Question: I am attempting to make a search bar on the top of my website which will search through a table with relatively low stringency. Basically, the user types a key word corresponding to one of the three columns below and they will send an AJAX request and a link to the corresponding page will pop up in my div.

For some reason, no matter what I try, I can't get the "5gooper" entry to show up. When I search "a" or "aa", the other two show up but no combination of letters will return the 5gooper entry. Here is my code:
'''
$searchquery = $_POST['searchquery'];
$searchquery2 = "%$searchquery%";
$query = "SELECT * FROM data WHERE
name LIKE '$searchquery2'
OR author LIKE '$searchquery2'
OR project LIKE '$searchquery2'
OR protocol LIKE '$searchquery2'
ORDER BY DATE DESC LIMIT 20";
'''
'''
$('#sbar').keyup(function(){
var query = $(this).val();
$.ajax
({
url: "autocomplete.php",
data: {searchquery: query},
type: 'POST',
success: function(data){
$('#acd').html(data); //acd stands for auto complete div
}
});
});
'''
Any idea as to why the search isn't entirely working? Even with flanking '%'s, it won't find the gooper entry, no matter what I type.
Thanks
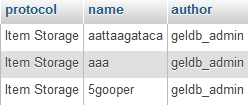
Answer: This is how I would do it:
'''
$('#search-input input[type=text]').on('keyup', function(){
var input = $('#search-input input[type=text]').val();
var $name = $.trim(input);
if($name.length > 3 && $name.length < 25) {
delay(function() {
var url = encodeURI("search/" + $name);
$.ajax({
url: url,
type: "get",
dataType: 'json',
success: function(data) {
console.log(data);
}
});
}, 500);
}
});
'''
and my delay function
'''
var delay = (function() {
var timer = 0;
return function(callback, ms){
clearTimeout (timer);
timer = setTimeout(callback, ms);
};
})();
'''
This is for 'GET' and can easily be changed to 'POST'. It's equipped with spam protection by executing the ajax call every 500 ms and the character range can be adjusted to work after x characters but no more than x characters.